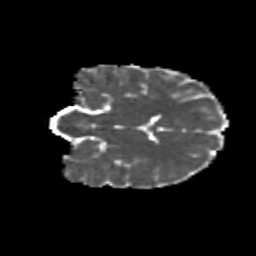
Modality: MD
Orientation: coronal
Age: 12
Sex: female
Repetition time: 9.4 s
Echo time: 0.089 s